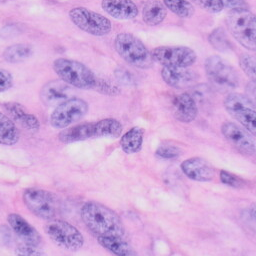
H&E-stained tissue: Skin